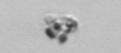
Label: detritus